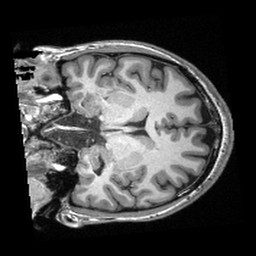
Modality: T1w
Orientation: coronal
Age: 24
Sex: female